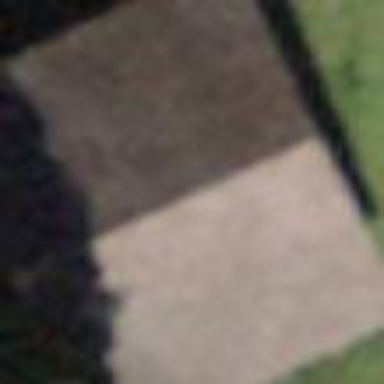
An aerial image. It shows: Barn.